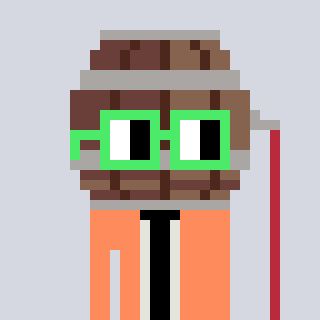
a pixel art character with square light green glasses, a wine barrel-shaped head and a peachy-colored body on a cool background